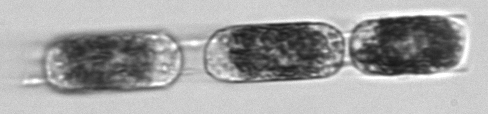
Label: Hemiaulus